Question:
My problem is that I am trying to count the number of sub-categories of column A in column B in excel but not sure how. For example, I want to get the number 2 for category a (a1 & a2), number 5 for category b (b1 & b2 & b3 & b4 & b5) and number 1 for category c (c1).
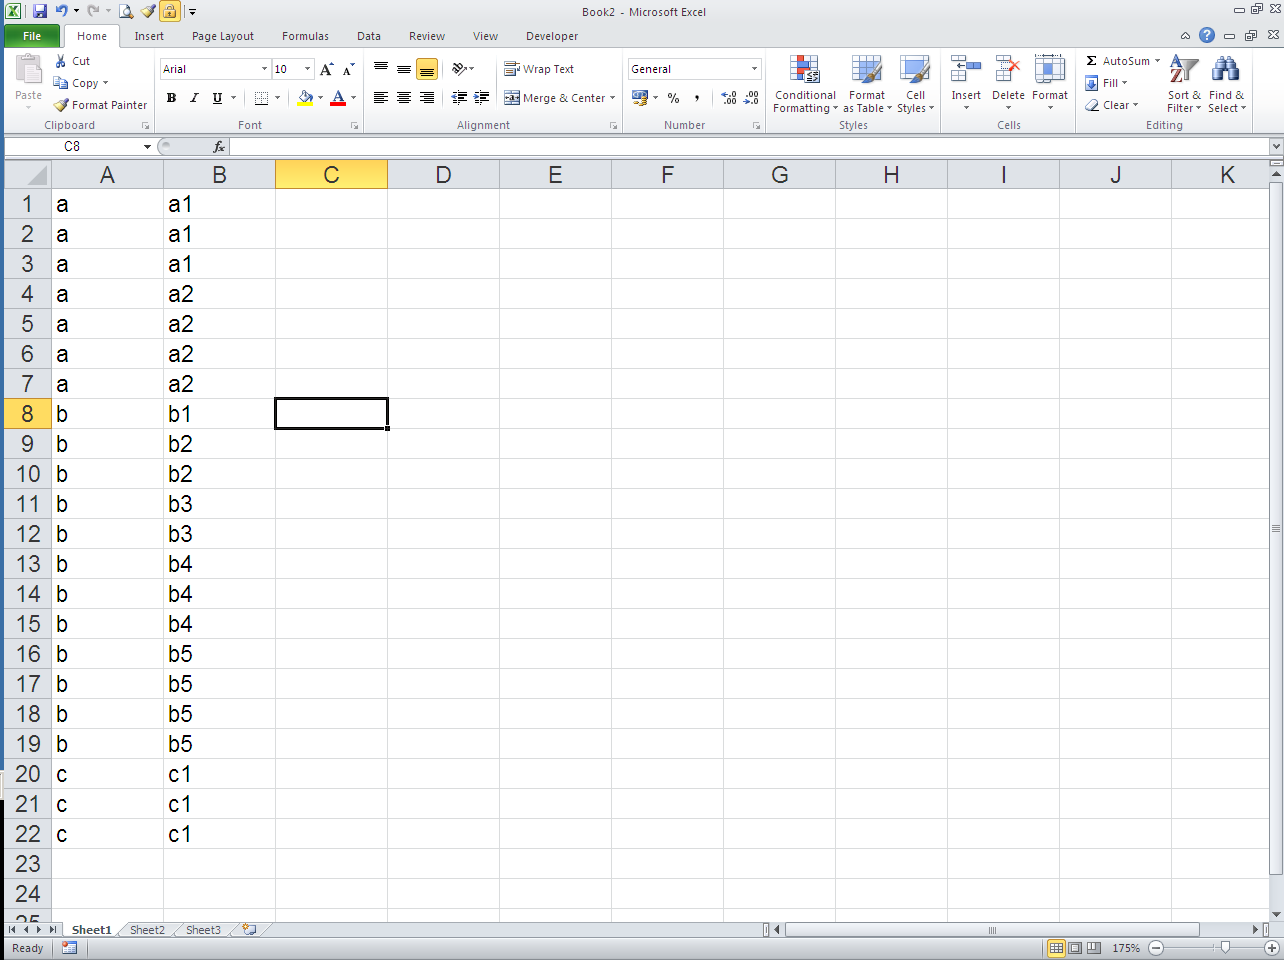
Answer: Here is one method to accomplish what you are looking to do:
**Make sure that there is a blank line above your first row of data (your first "a" and "a1" will need to start in row 2) to keep this simple and make this example work.
Once your data has been shifted per the above, enter this in cell C2 and copy it down as far as your data goes:
'''
=IF(IFERROR(MATCH(B2,B$1:B1,0),"unique")<>"unique","","unique")
'''
Then, to sum the number of distinct categories, enter the following wherever you like:
'''
=COUNTIFS(A:A,"a",C:C,"unique")
=COUNTIFS(A:A,"b",C:C,"unique")
=COUNTIFS(A:A,"c",C:C,"unique")
'''
This can be expanded as needed.
Cheers.